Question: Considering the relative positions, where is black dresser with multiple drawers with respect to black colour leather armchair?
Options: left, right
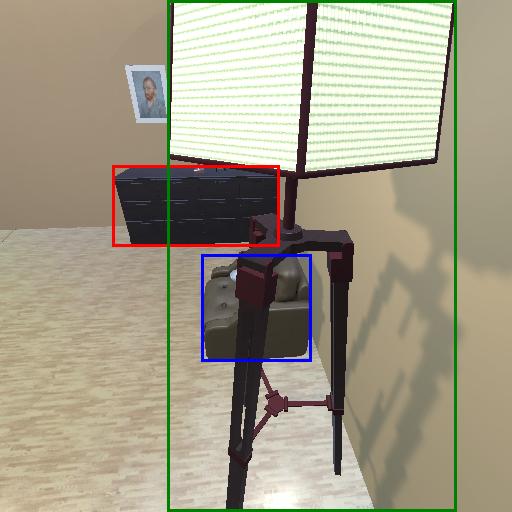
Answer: left